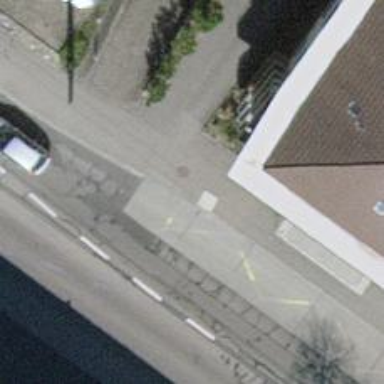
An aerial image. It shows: Asphalt footway.